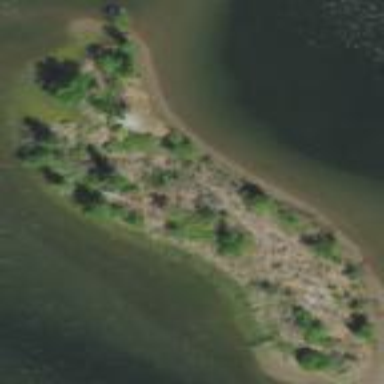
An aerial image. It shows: Islet.